七年级 · 图论
(本小题8.0分)

$A, B, C, D$ 四地的位置如图所示. 问: 从 $A$ 地到 $D$ 地共有几种不同的走法(同一地点不能走两次)?分别用字母表示出来, 并指出哪种走法路径最短.

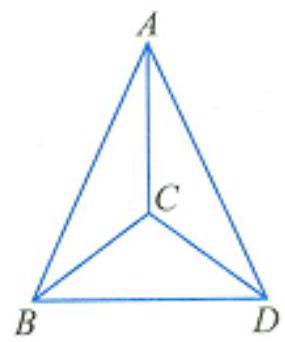
答案: 有 5 种走法, 分别表示为:

(1) $A-B-D$;

(2) $A-C-D$;

(3) $A-B-C-D$;

(4) $A-C-B-D$;

(5) $A-D$.

其中第 (5)种走法最短.